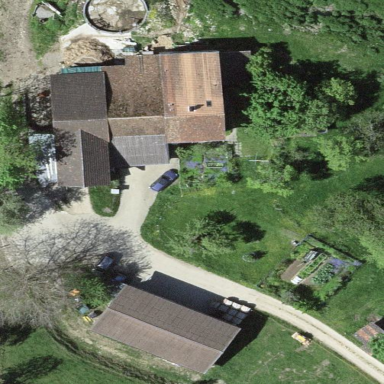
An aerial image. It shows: Farmyard area.